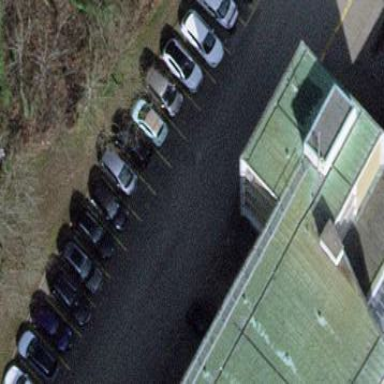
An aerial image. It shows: Parking area with surface.